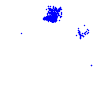
Particle: electron